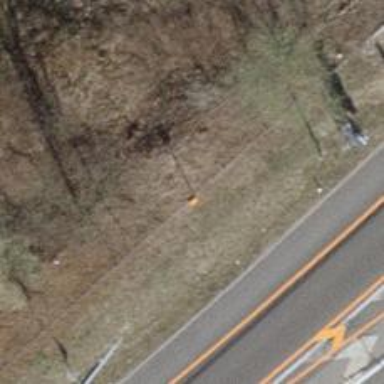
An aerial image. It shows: Object with orange color.